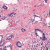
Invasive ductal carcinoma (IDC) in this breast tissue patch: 1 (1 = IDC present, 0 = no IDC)